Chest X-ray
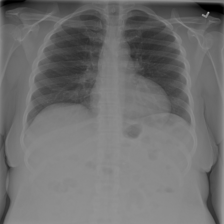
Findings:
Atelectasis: negative
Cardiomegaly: negative
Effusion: negative
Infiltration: positive
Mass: negative
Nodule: negative
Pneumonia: negative
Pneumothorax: negative
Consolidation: negative
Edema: negative
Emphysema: negative
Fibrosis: negative
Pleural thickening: negative
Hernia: negative